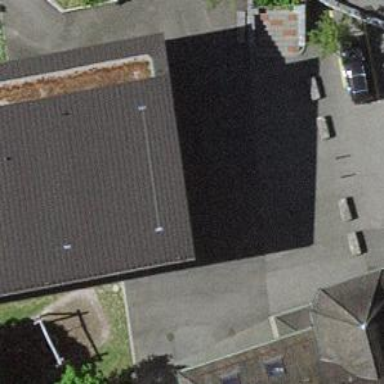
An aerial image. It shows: School.